Question: I have just installed WAMPSERVER (Apache/2.4.9 (Win64) ) on my WIN 8 machine and when tried to start it, its icon is always RED / orange ( not green ). From services when tried to run the service I see following error message:

From the even log, I see following multiple errors
'''
The wampapache64 service terminated with the following service-specific error:
Incorrect function.
The Apache service named reported the following error:
>>> (OS 10013)An attempt was made to access a socket in a way forbidden by its access permissions. : AH00072: make_sock: could not bind to address 0.0.0.0:80
The Apache service named reported the following error:
>>> (OS 10013)An attempt was made to access a socket in a way forbidden by its access permissions. : AH00072: make_sock: could not bind to address [::]:80
The Apache service named reported the following error:
>>> AH00015: Unable to open logs
The Apache service named reported the following error:
>>> AH00451: no listening sockets available, shutting down
The wampapache64 service terminated with the following service-specific error:
Incorrect function.
The Apache service named reported the following error:
>>> (OS 10013)An attempt was made to access a socket in a way forbidden by its access permissions. : AH00072: make_sock: could not bind to address [::]:80.
'''
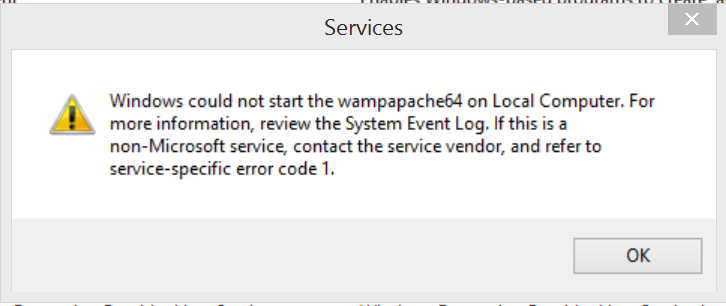
Answer: Okay, I figured out: my machine's port 80 was being used by IIS, not by Skype. Here is how I found that:
the WAMPManager icon to reveal the menu. Click > > .
This will launch a command window and display some information about what, if anything is using port 80. You can find more details at <URL>.
Since I wanted to keep running IIS on the port 80, I decided to run my WAMP Server on a different port. So here is how I did it.
I had to change 'http.conf' file which in my case is in folder 'C:/WAMP/bin/apache/apache2.4.9/conf/'. Open it (with Notepad for example) and search for '80'. I had to change the following three lines on different places:
'''
Listen 0.0.0.0:80 # Changed to Listen 0.0.0.0:81
Listen [::0]:80 # Changed to Listen [::0]:81
ServerName localhost:80 # Changed toServerName localhost:81
'''
Now I have got the green icon of WAMP Server on Windows 8.
More details on <URL>.